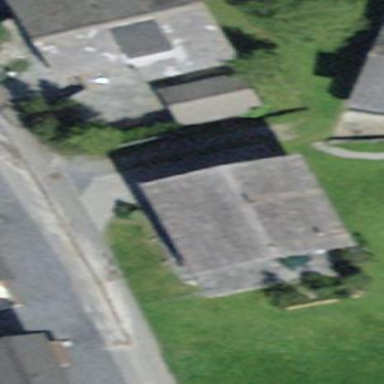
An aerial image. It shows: Detached building.